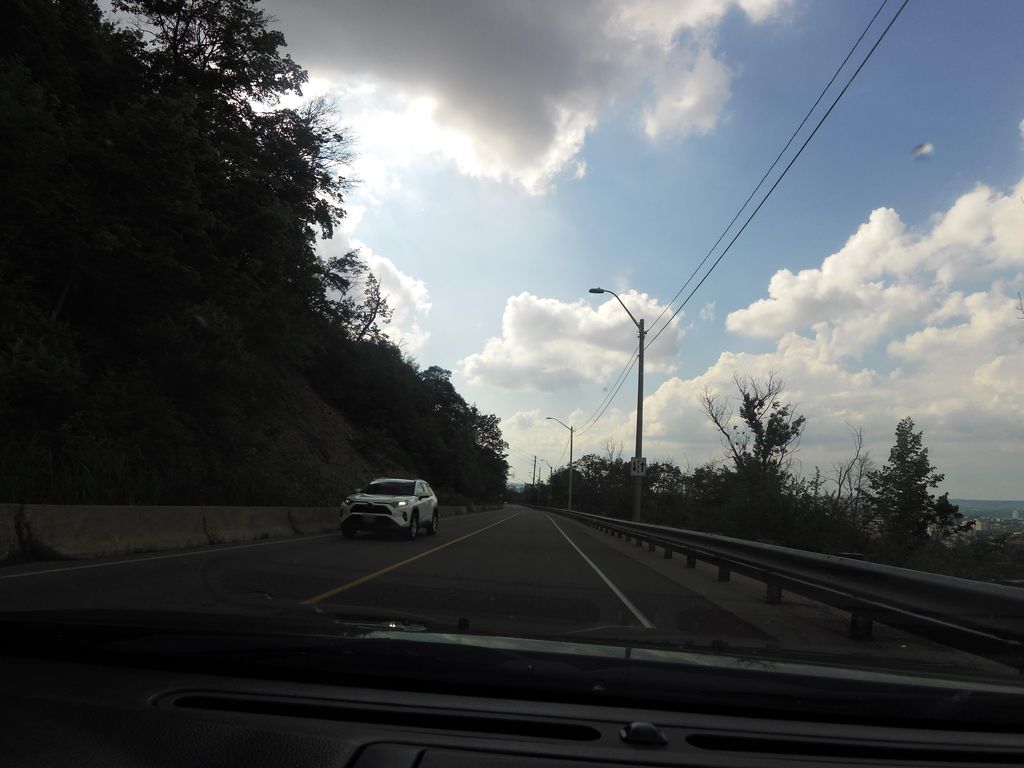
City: hamilton